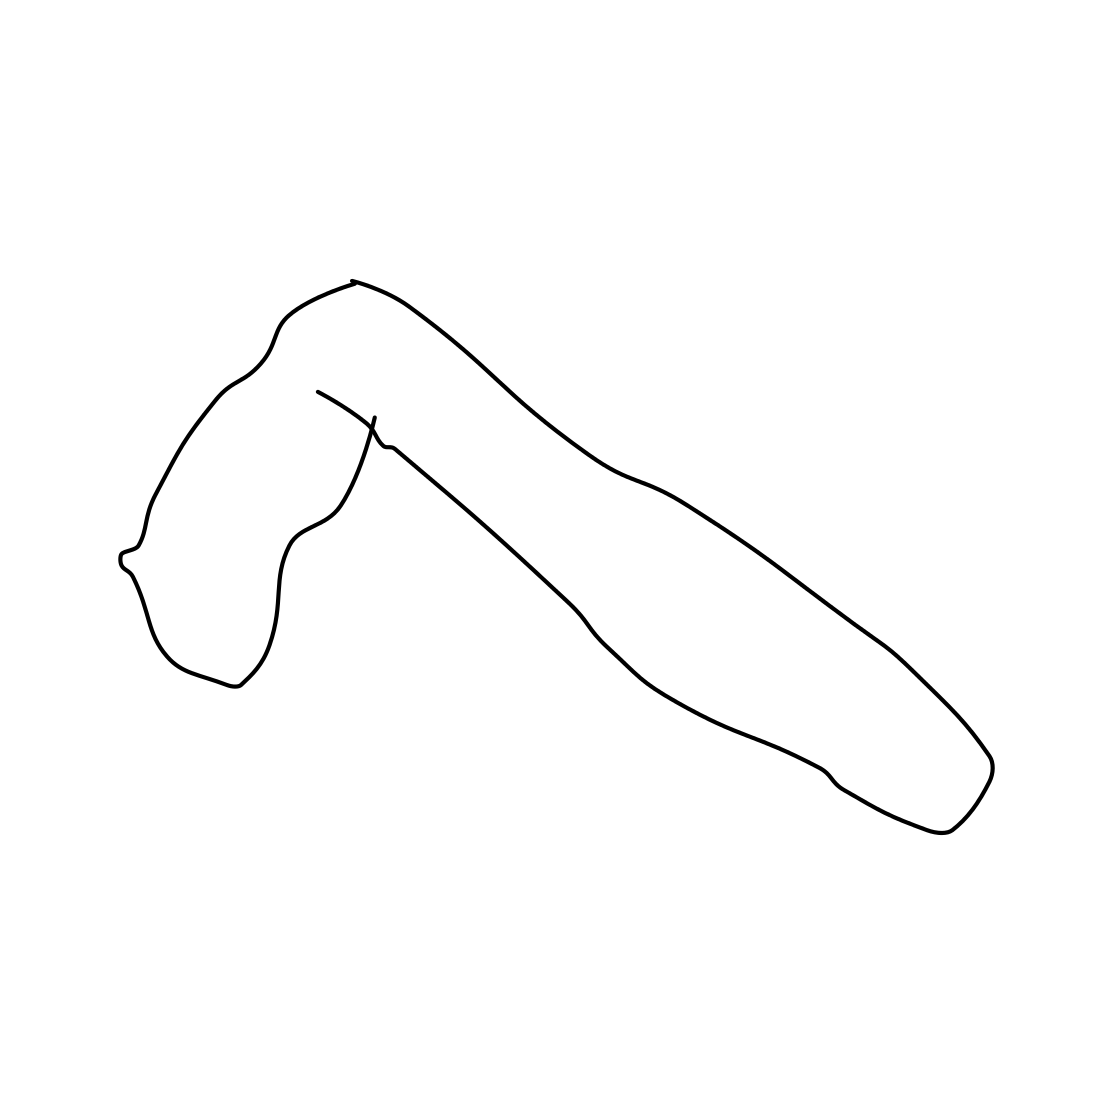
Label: axe